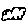
Label: cloud